Current action and preconditions to check: path_clear

Your task: For each precondition in the list above, predict whether it will hold at this action.

Consider the current scene as observed from the mobile robot's camera, and analyze the predicted future states of all dynamic agents (e.g., people, animals, vehicles, or any moving entities) within the NEXT SECOND.

IMPORTANT: Only answer "very likely" if you are absolutely certain—based on strong, clear evidence—that a dynamic agent will violate the precondition in the predicted future state. Do NOT answer "very likely" for unlikely, ambiguous, or low-probability risks.

Ask yourself for each precondition: Is there a high probability, with clear and convincing evidence, that the predicted future states of any dynamic agent will interfere with the predicted future state of the currently executing action within the NEXT SECOND, causing that precondition to fail?

Assess the risk level based on these predictions. Use "likely" or "very likely" if motions create a clear risk of interference.

Use "neutral" or "improbable" if agents are nearby but their predicted paths are clearly diverging or non-conflicting.

Failure Risk Categories: "very improbable", "improbable", "neutral", "likely", "very likely"

Answer Format: Output ONLY the probability_of_failure value from these categories: "very improbable", "improbable", "neutral", "likely", "very likely"

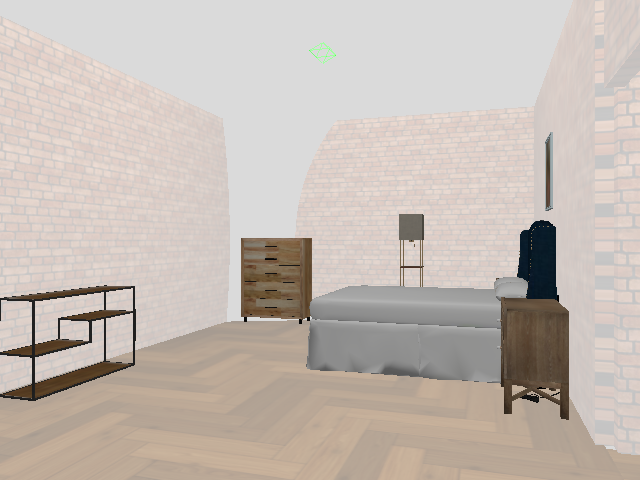

Answer: very improbable